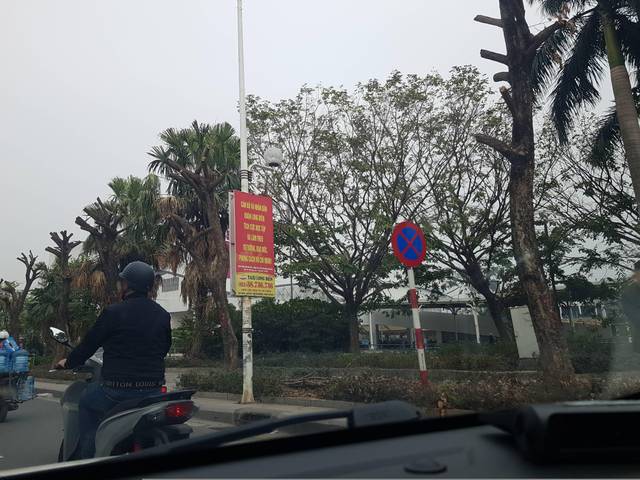
Region: Vietnam
Coordinates: 21.027, 105.897